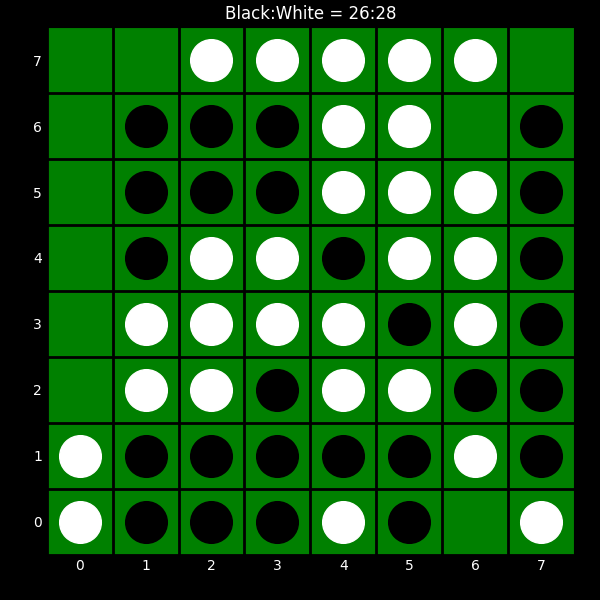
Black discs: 26
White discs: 28